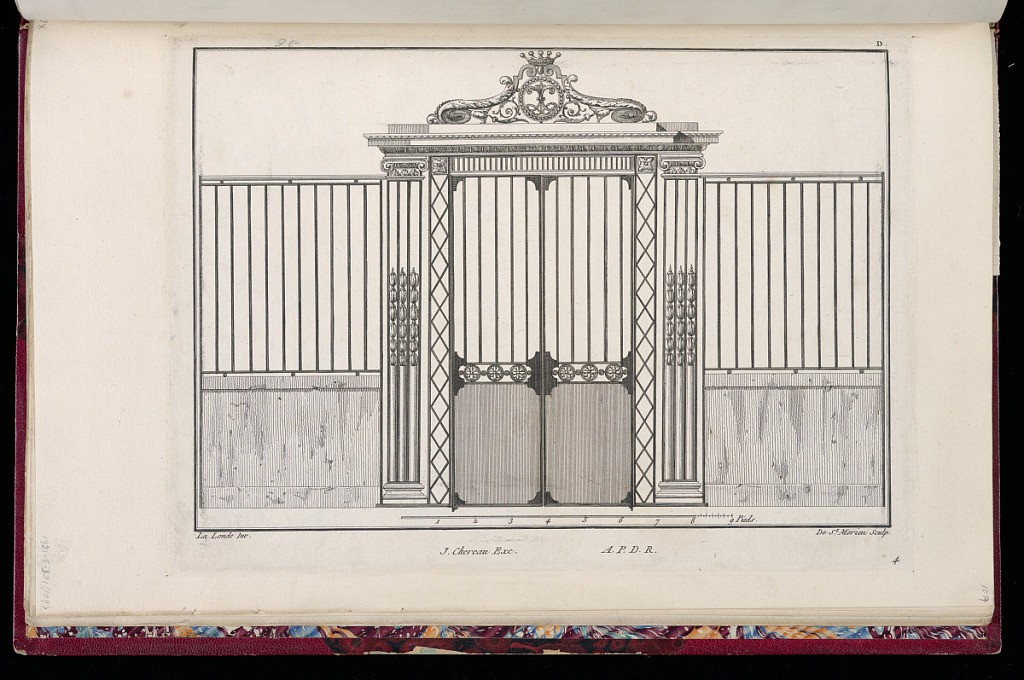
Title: Design for a Gate
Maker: Richard de Lalonde, French, active 1780–96
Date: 1789
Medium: Etching on off-white laid paper
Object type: Print
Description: Design for a gate with a crowned monogram encircled by bead course and framed by scrolling acanthus leaves. The plate is signed and numbered.